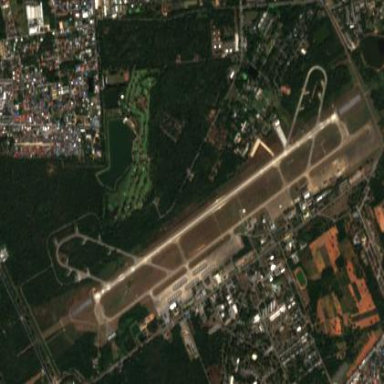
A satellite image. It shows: Military aerodrome.